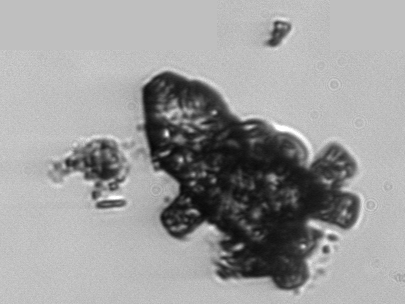
Label: Delphineis